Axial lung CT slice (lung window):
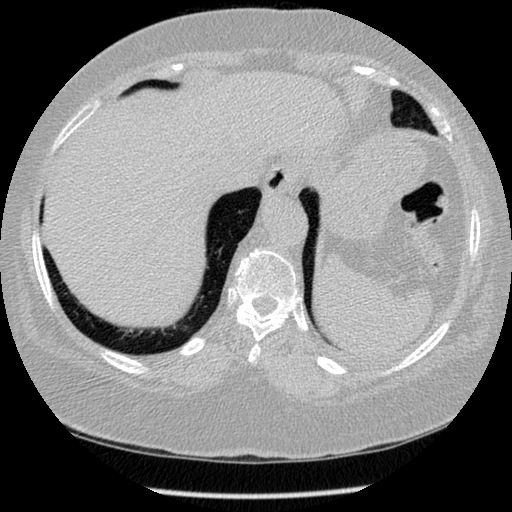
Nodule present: no